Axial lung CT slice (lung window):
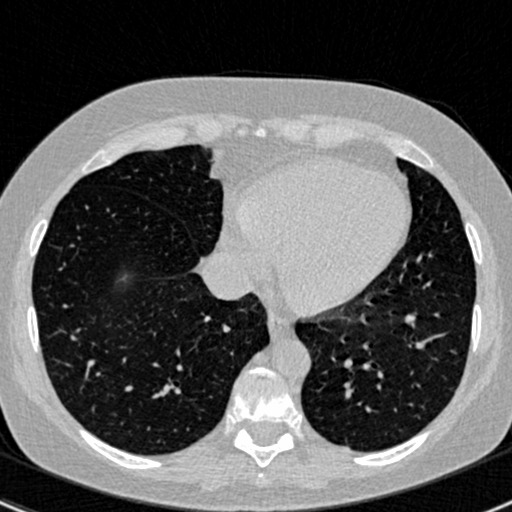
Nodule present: no